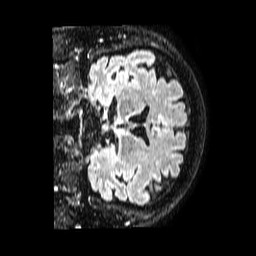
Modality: FLAIR
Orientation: coronal
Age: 70
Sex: male
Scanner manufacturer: philips
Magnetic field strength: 1.5 T
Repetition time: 4.8 s
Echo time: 0.3 s